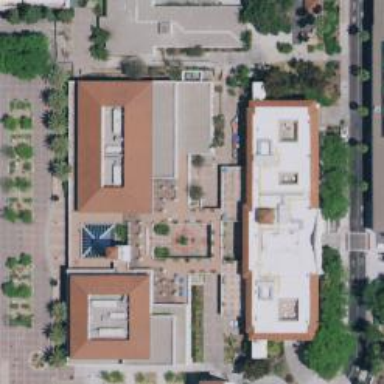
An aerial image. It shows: Education building of the university.